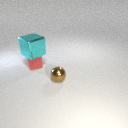
small red rubber cube to the left of small brown metal sphere